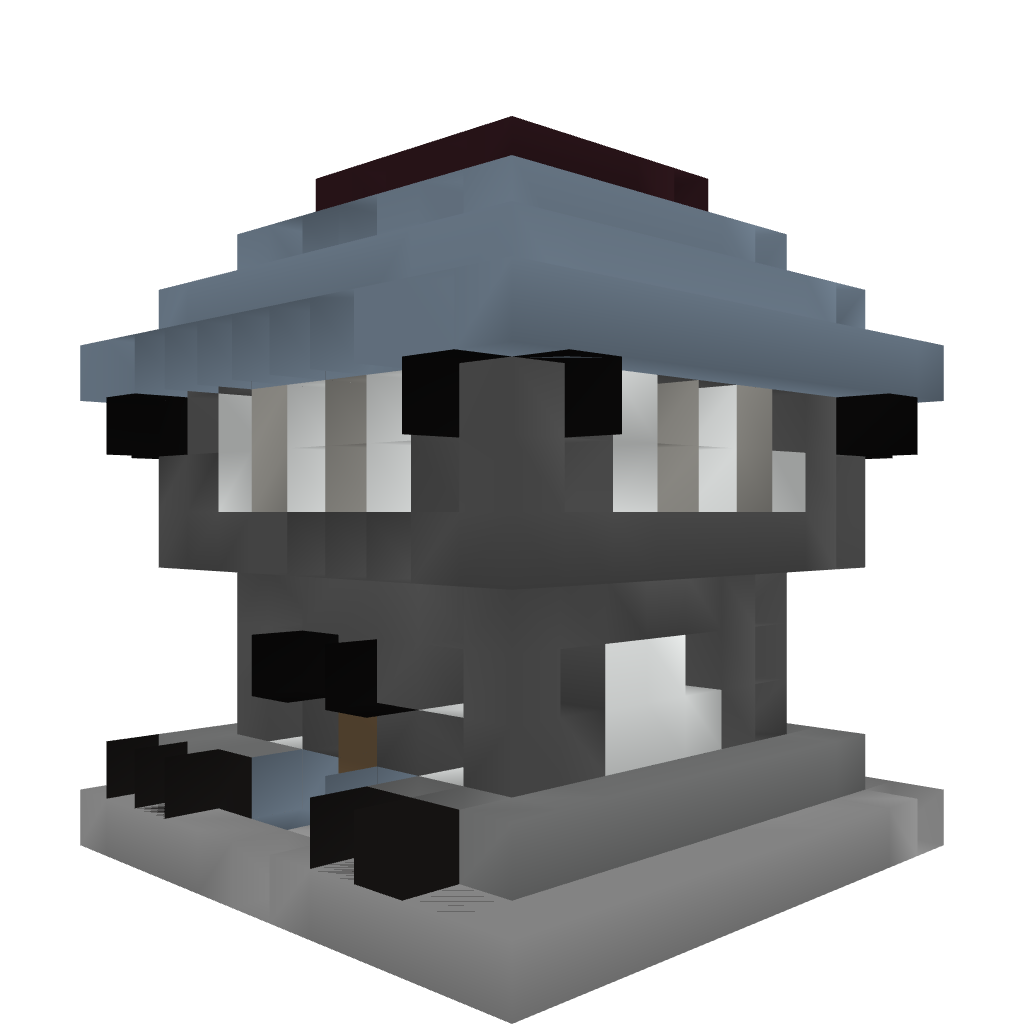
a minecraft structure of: small medieval house